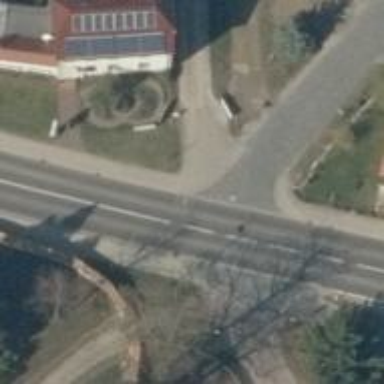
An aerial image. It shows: Residential road with asphalt surface.